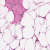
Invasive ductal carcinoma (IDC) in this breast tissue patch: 0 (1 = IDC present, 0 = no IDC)